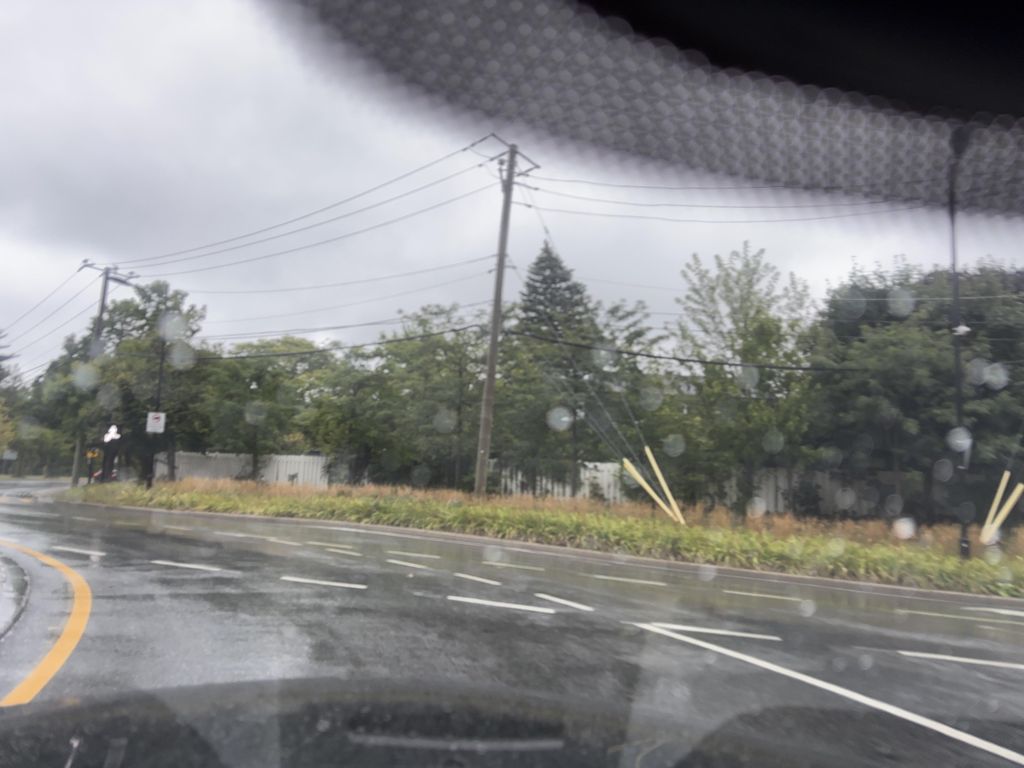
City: montreal